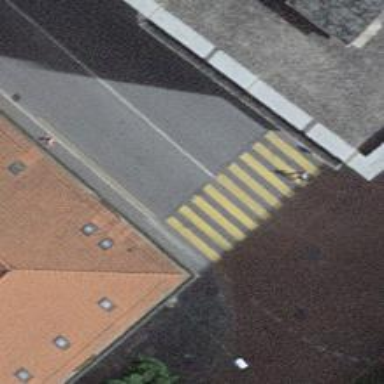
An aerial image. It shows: Uncontrolled road crossing with markings.